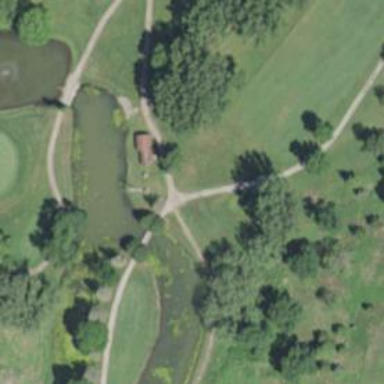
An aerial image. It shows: Path bridge crossing golf cartpath.